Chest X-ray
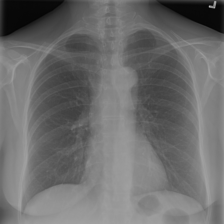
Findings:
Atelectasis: negative
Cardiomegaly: negative
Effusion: negative
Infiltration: positive
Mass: negative
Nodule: negative
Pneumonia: negative
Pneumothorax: negative
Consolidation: negative
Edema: negative
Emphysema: negative
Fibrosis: negative
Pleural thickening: negative
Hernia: negative